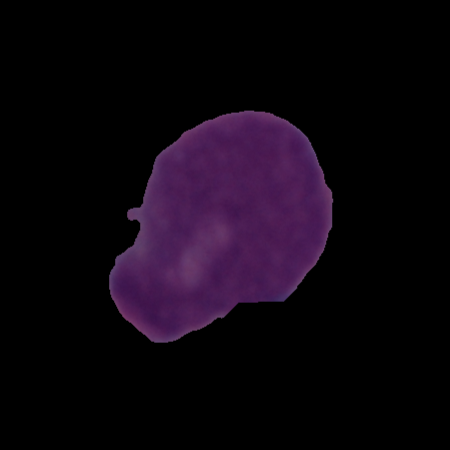
Label: cancer